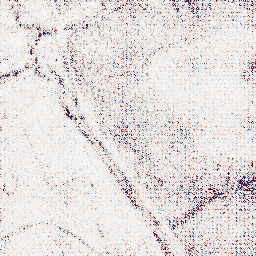
Category: wavelet
Decomposition family: wavelet_biorthogonal
Decomposition parameters: wavelet: bior4.4
level: 1
Upsampling method: regularized
Upsampling parameters: scale: 4
lambda_reg: 0.1
Upsampling scale: 4